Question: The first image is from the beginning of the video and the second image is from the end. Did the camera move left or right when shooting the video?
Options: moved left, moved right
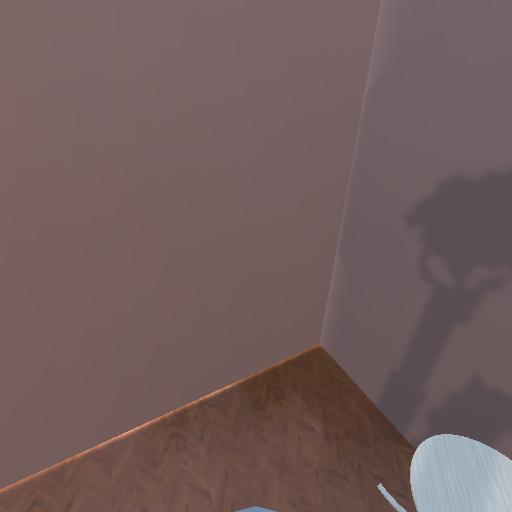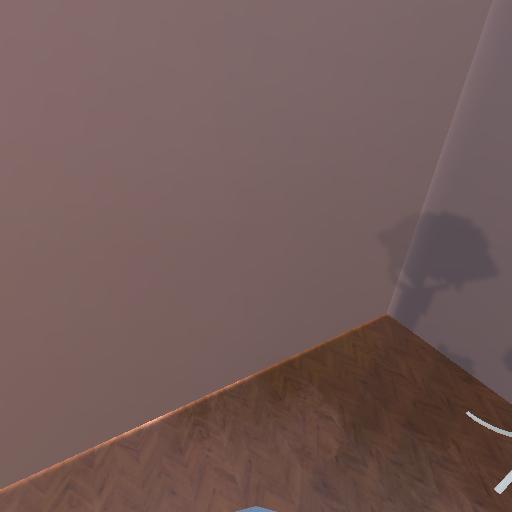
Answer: moved left